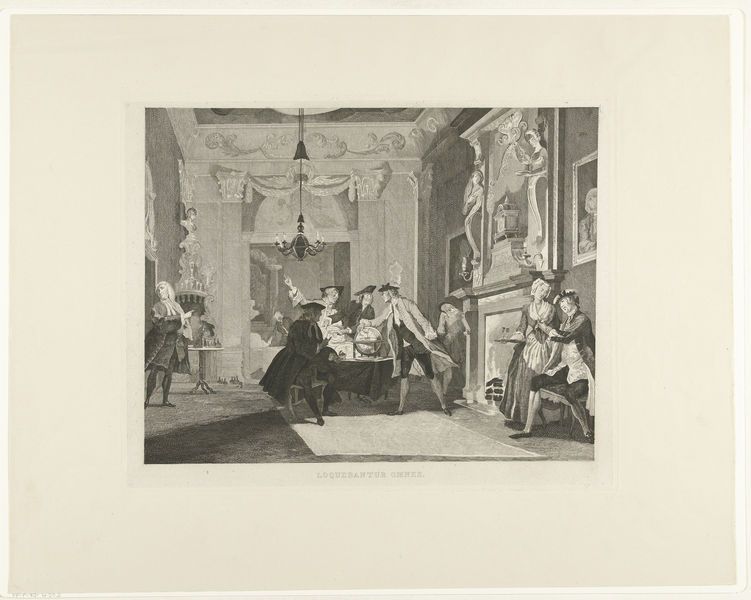
Titel: Iedereen praatte
Künstler: Tieleman Cato Bruining
Standort: Amsterdam
Institution: Rijksmuseum
Schlagwörter: feuer, gemälde, säule, gespräch, innenraum, decke, kamin, kronleuchter, kapitell, erdkugel, besprechung, kaminuhr, säule kapitell